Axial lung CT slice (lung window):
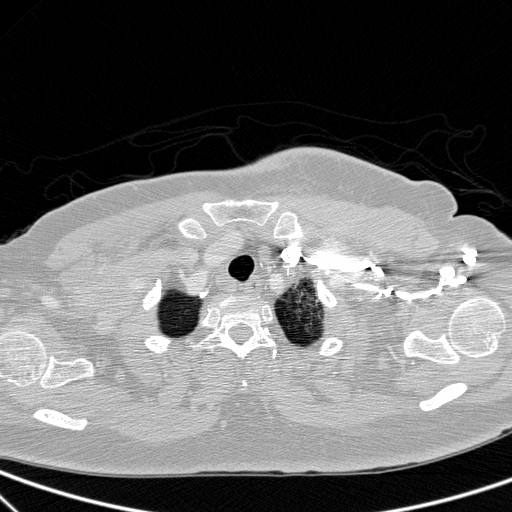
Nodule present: no